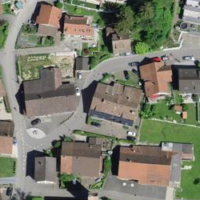
EUNIS habitat code: 55
Species observed at this site:
Orchis mascula
Campanula glomerata